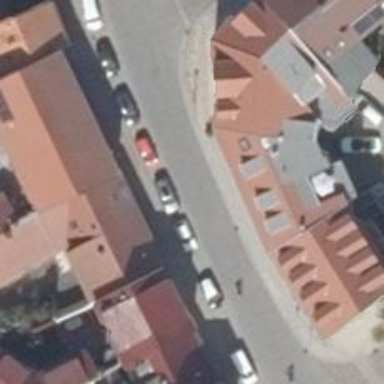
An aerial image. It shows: Residential road with sidewalks on both sides and cycle track.